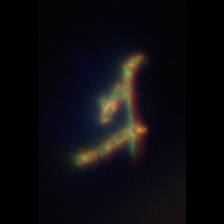
Taxon: Chaetoceros
Group: Diatoms